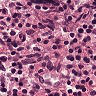
Metastatic tissue present: no